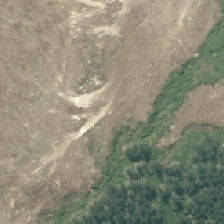
Land cover: harvested_forest